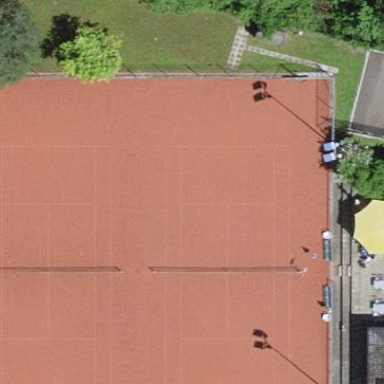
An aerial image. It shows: Clay tennis court on the leisure land pitch.